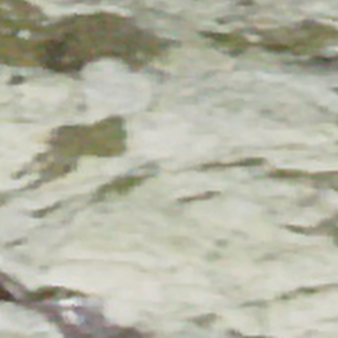
Label: other